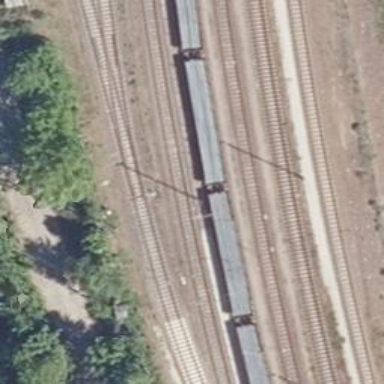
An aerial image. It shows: Railway switch.